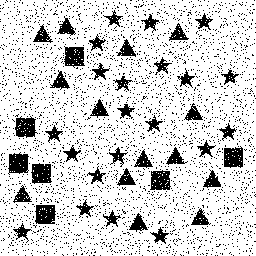
Squares: 7
Triangles: 14
Stars: 21
Total shapes: 42